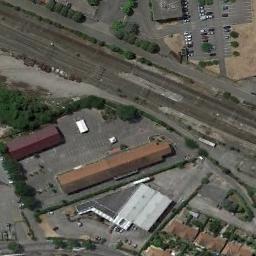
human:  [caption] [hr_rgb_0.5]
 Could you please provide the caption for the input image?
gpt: There are three parallel railway lines here .

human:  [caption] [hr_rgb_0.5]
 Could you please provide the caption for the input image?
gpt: These railways are between some buildings and a parking lot .

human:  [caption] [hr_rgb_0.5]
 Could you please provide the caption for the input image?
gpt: The railway is next to some houses and parking lot .

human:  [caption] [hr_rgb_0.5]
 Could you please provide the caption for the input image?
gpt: Several buildings of different shapes are beside the railway .

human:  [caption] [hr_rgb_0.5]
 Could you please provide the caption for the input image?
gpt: There are some buildings and green bushes beside the railway .